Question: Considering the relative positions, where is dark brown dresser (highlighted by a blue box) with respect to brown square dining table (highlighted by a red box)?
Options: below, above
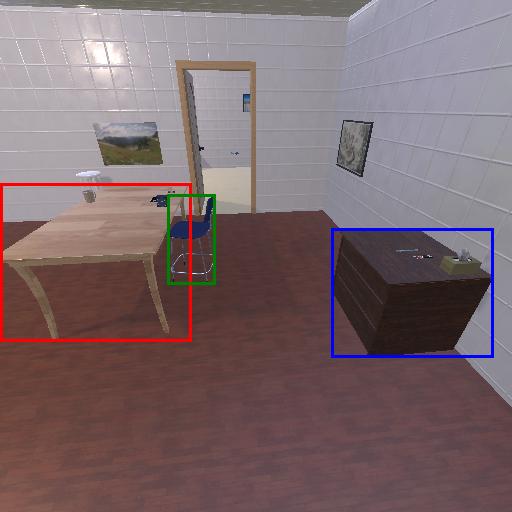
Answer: below